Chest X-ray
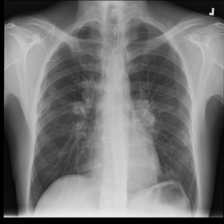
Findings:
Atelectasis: negative
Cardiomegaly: negative
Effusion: negative
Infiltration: negative
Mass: negative
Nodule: positive
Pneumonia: negative
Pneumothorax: negative
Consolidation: negative
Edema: negative
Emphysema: negative
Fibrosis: negative
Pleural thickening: negative
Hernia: negative